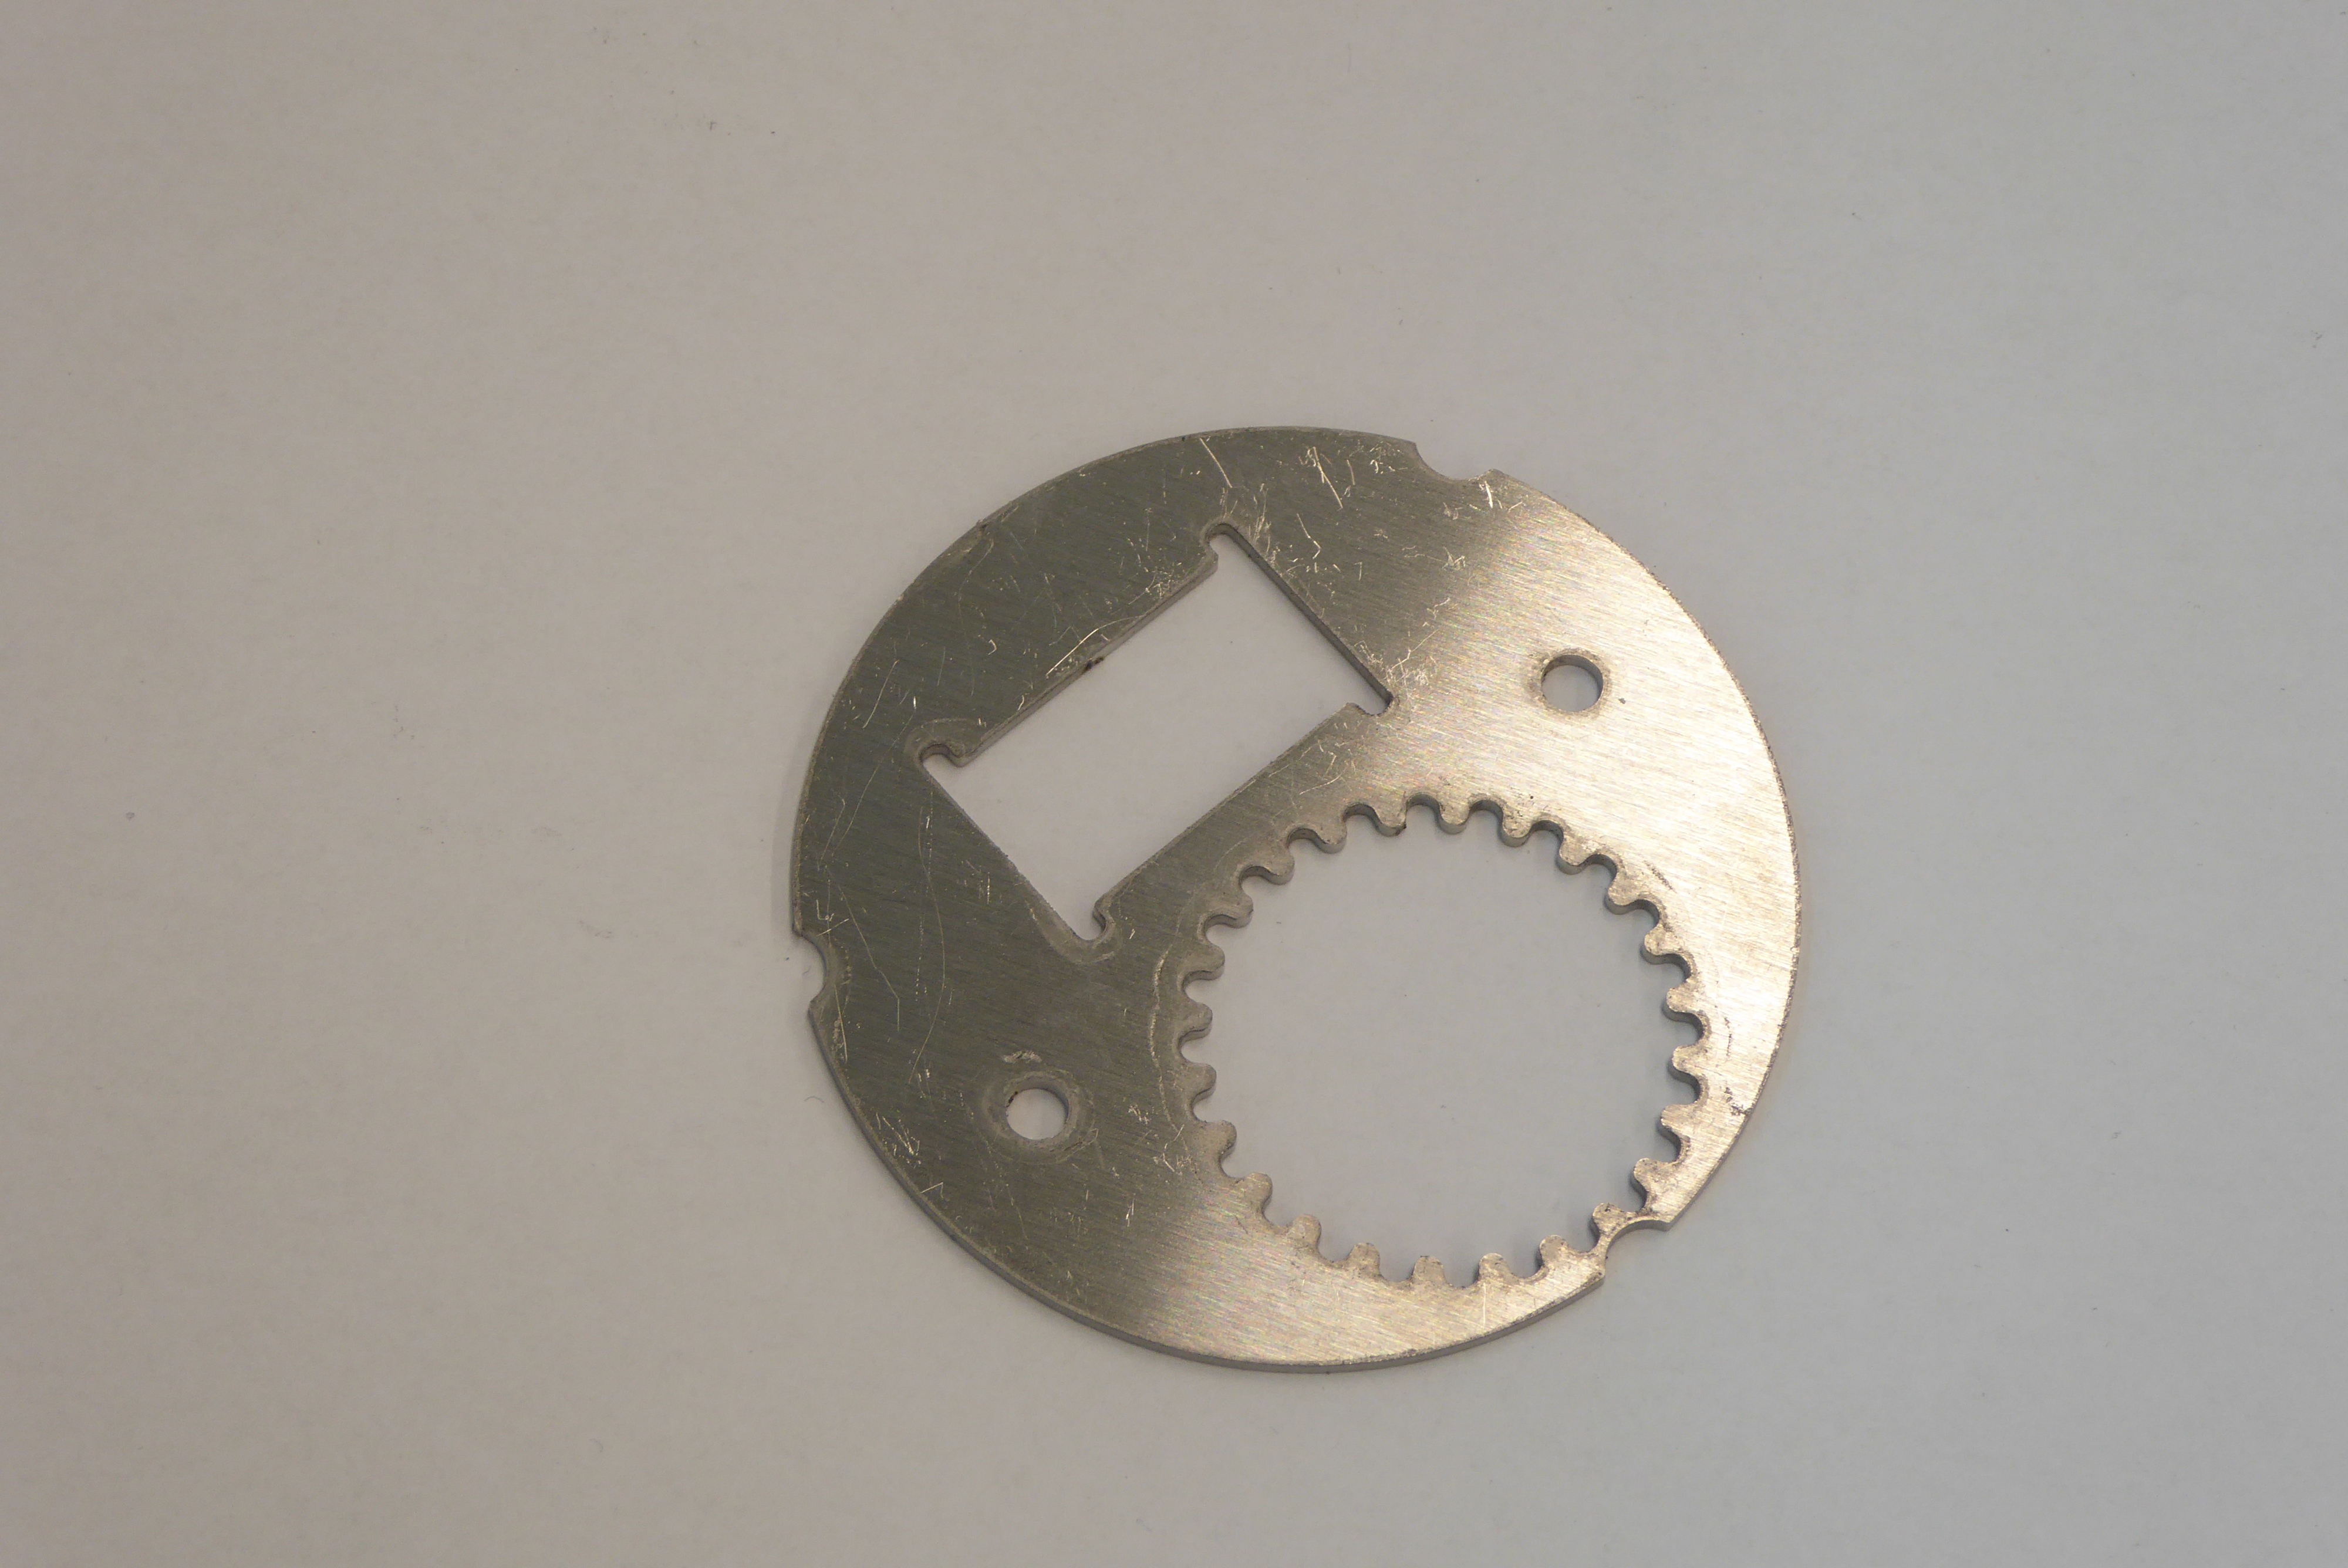
Label: Bottle Opener - Inlay